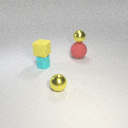
small yellow metal sphere in front of small cyan metal cylinder